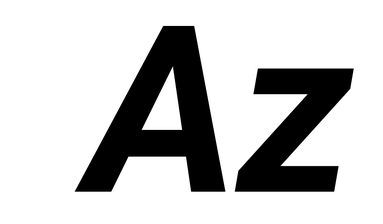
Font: Roboto-Italic_Bold_Italic